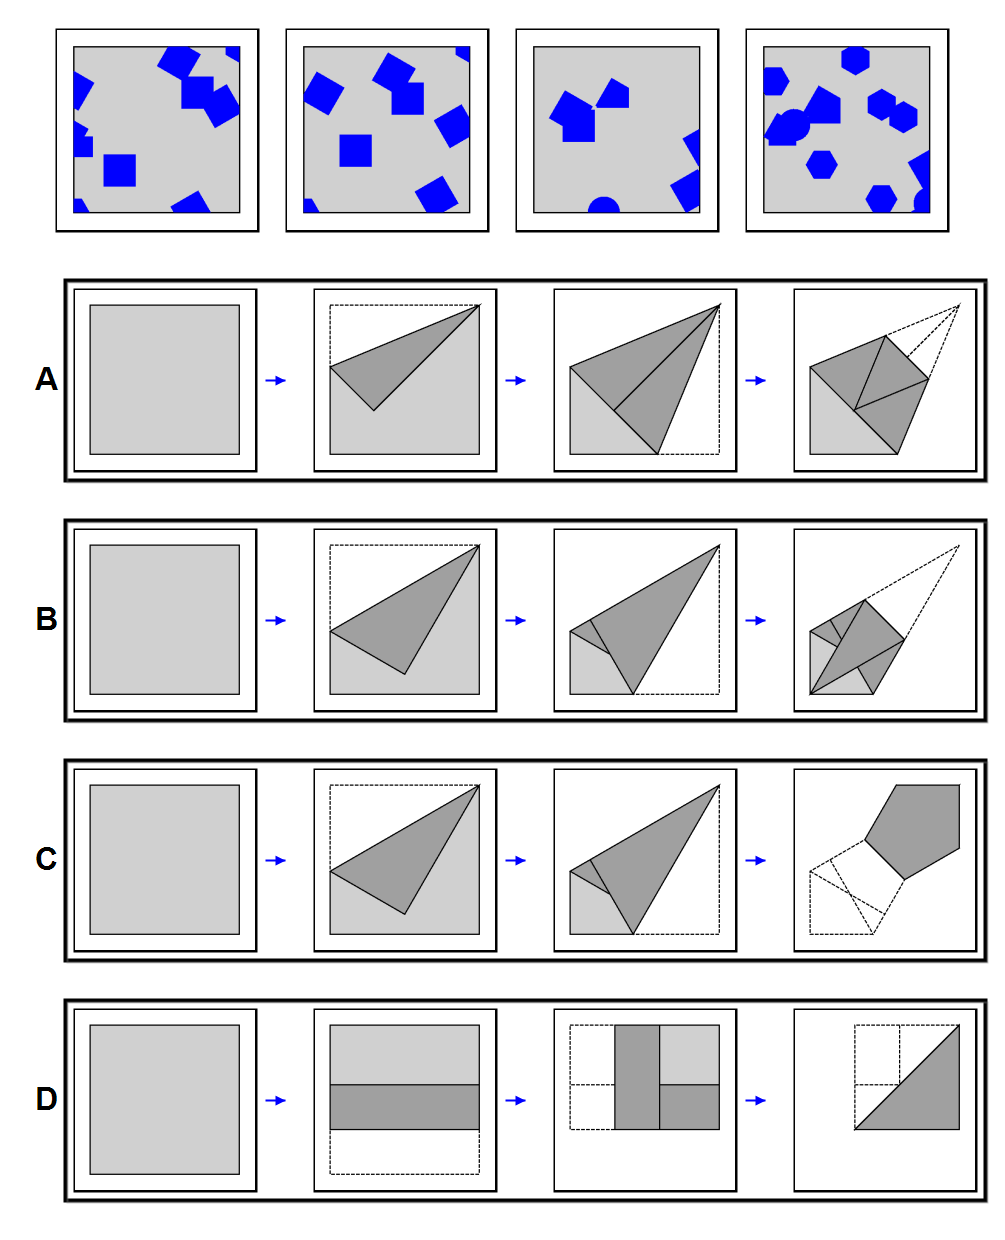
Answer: C